Question: I've come across an undesirable effect of using JointStyle.MITER when clearing/redrawing graphics.
My project involves managing custom line graphics with both round and sharp edges, which is why I would like to use a miter joint style.
When the line thickness is greatly increased, even the round areas of the line are affected by the miter style. While I find this unfortunate, it's understandable and not the bug I'm referring to. the bug(?) occurs when decreasing the line thickness doesn't completely clear the graphics, as instructed to do so by the code each time the thickness changes, leaving artifacts of the line graphics where the line once was. Artifacts are also left by sharp edges, not just rounded corners.
I'm using Flash Player version 10.1.53.64 on Mac OS X Snow Leopard (10.6.4).
You can test this by running my sample code below. use the left and right keyboard arrows change the thickness of the stroke of a round rect.
The graphics artifacts are superficial. Dragging the shape over their location after they appear will remove them. Code updated with dragging functionality.
'''
package
{
import flash.display.CapsStyle;
import flash.display.JointStyle;
import flash.display.LineScaleMode;
import flash.display.Sprite;
import flash.events.Event;
import flash.events.KeyboardEvent;
import flash.events.MouseEvent;
import flash.ui.Keyboard;
public class StrokeWidth extends Sprite
{
private var roundRect:Sprite = new Sprite();
private var strokeThickness:Number = 6;
public function StrokeWidth()
{
addEventListener(Event.ADDED_TO_STAGE, init);
}
private function init(evt:Event):void
{
removeEventListener(Event.ADDED_TO_STAGE, init);
stage.addEventListener(KeyboardEvent.KEY_DOWN, keyDownEventListener);
roundRect.addEventListener(MouseEvent.MOUSE_DOWN, mouseEventListener);
roundRect.addEventListener(MouseEvent.MOUSE_UP, mouseEventListener);
drawRoundRect();
roundRect.x = roundRect.y = 100;
addChild(roundRect);
}
private function drawRoundRect():void
{
roundRect.graphics.clear();
roundRect.graphics.lineStyle(strokeThickness, 0x000000, 1.0, true, LineScaleMode.NONE, CapsStyle.NONE, JointStyle.MITER);
roundRect.graphics.beginFill(0xFF0000);
roundRect.graphics.drawRoundRect(0, 0, 400, 200, 100);
}
private function mouseEventListener(evt:MouseEvent):void
{
switch (evt.type)
{
case MouseEvent.MOUSE_DOWN: roundRect.startDrag(); break;
case MouseEvent.MOUSE_UP: roundRect.stopDrag();
}
}
private function keyDownEventListener(evt:KeyboardEvent):void
{
switch (evt.keyCode)
{
case Keyboard.LEFT: strokeThickness -= 1; break;
case Keyboard.RIGHT: strokeThickness += 1;
}
drawRoundRect();
}
}
}
'''

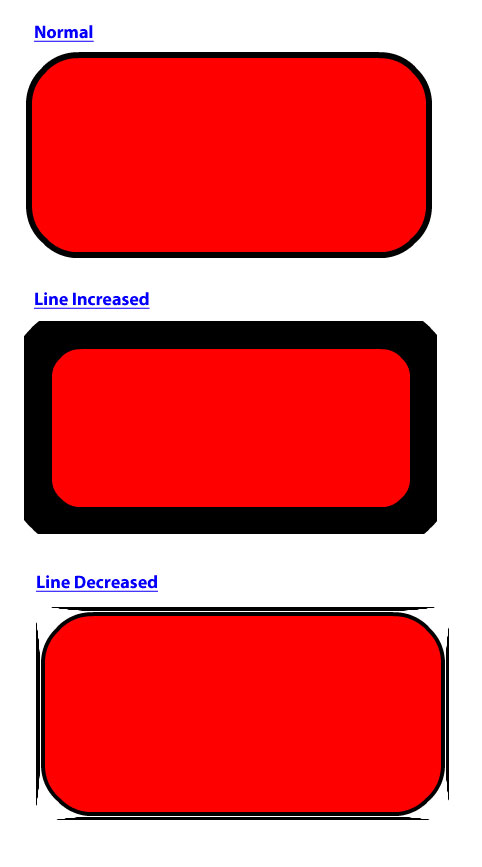
Answer: interesting. the problem was caused because the lineStyle's scale mode was set to none:
'''
LineScaleMode.NONE
'''
changing it to normal fixes the problem:
'''
LineScaleMode.NORMAL
'''